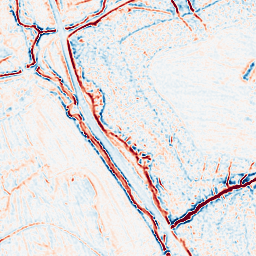
Category: multiscale
Decomposition family: log
Decomposition parameters: sigma: 1
Upsampling method: lanczos
Upsampling parameters: scale: 2
Upsampling scale: 2